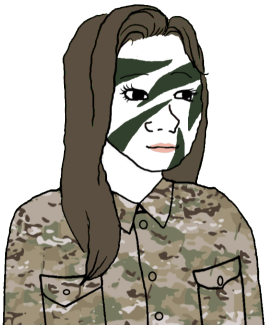
Label: 5_Trad_Wife